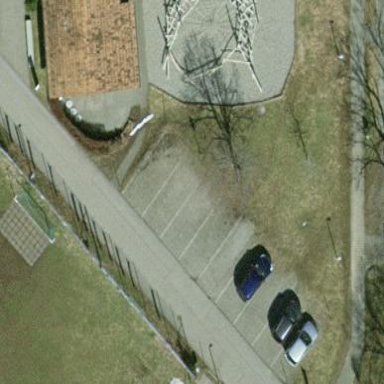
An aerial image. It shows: Parking area with surface.